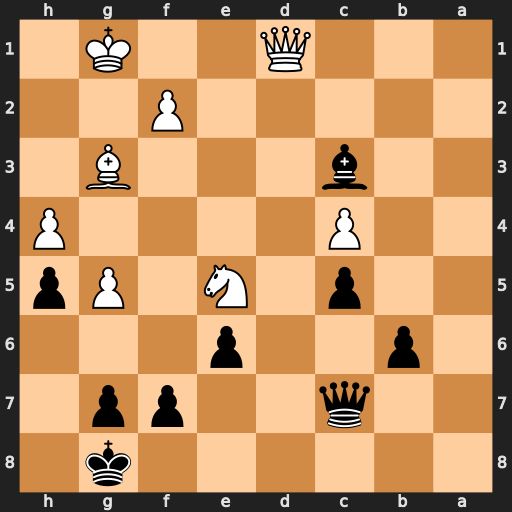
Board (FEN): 6k1/2q2pp1/1p2p3/2p1N1Pp/2P4P/2b3B1/5P2/3Q2K1
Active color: b
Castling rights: -
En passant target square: -
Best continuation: Bxe5 Bxe5 Qxe5